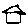
Label: house